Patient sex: M
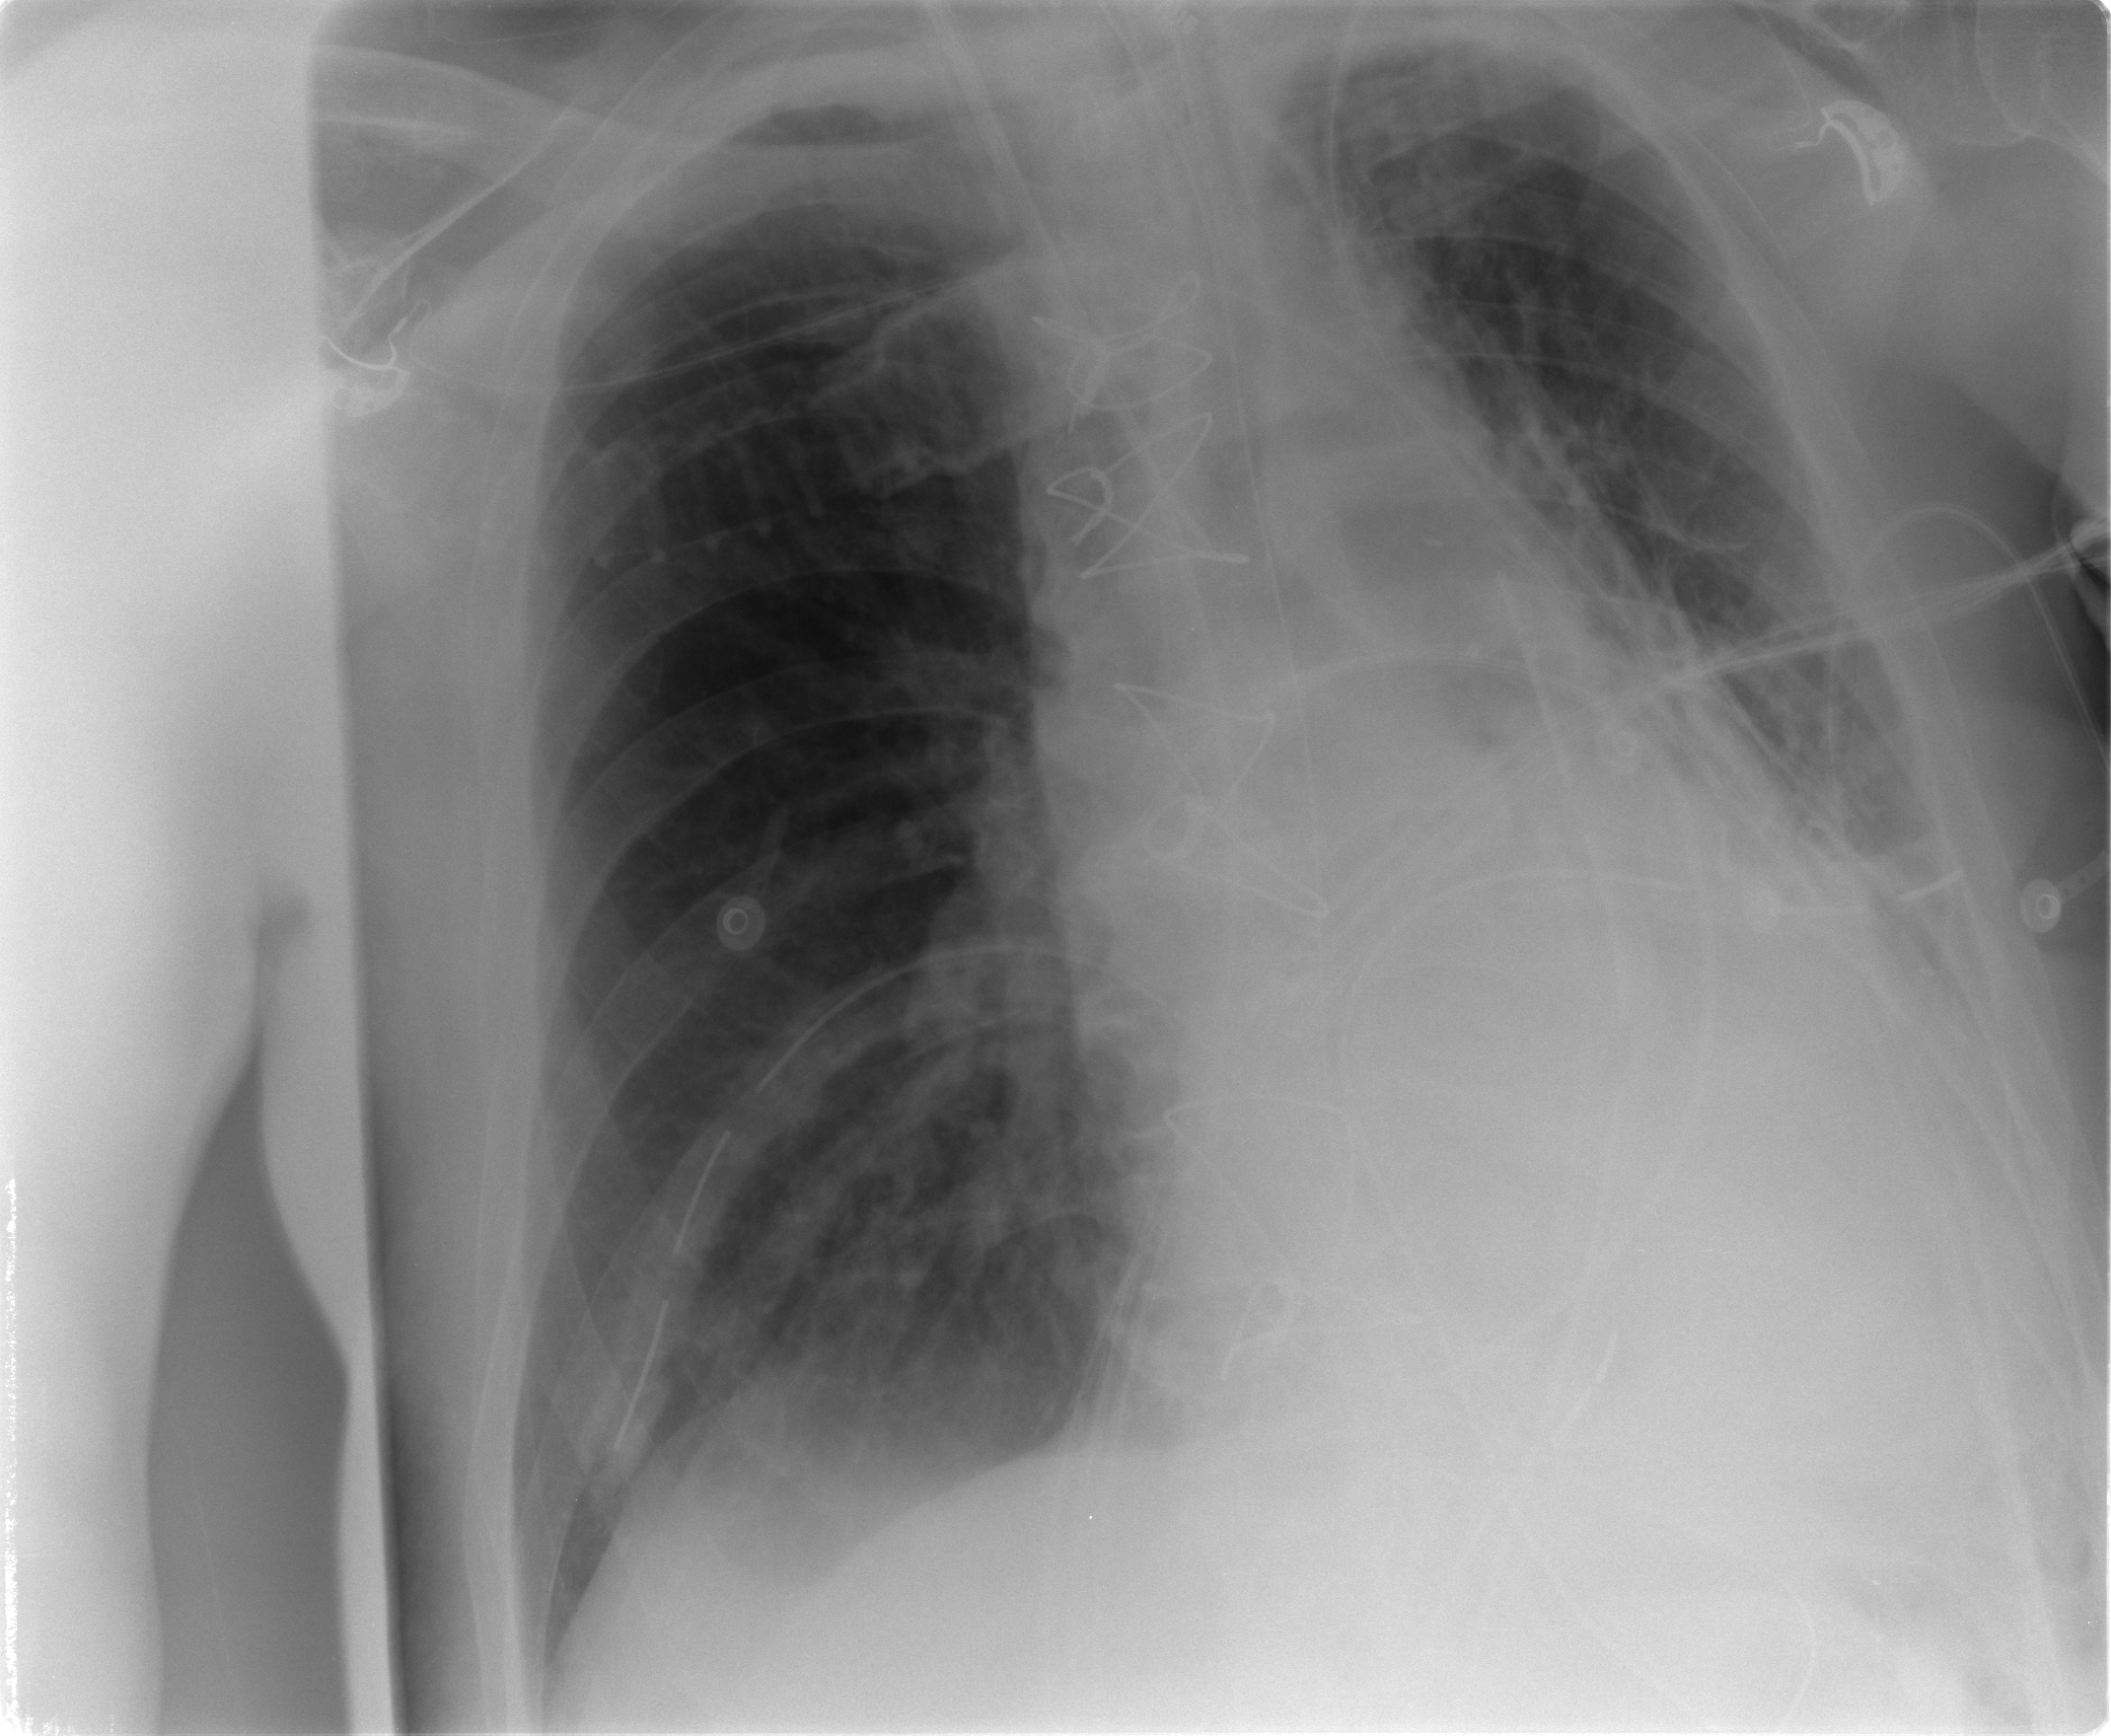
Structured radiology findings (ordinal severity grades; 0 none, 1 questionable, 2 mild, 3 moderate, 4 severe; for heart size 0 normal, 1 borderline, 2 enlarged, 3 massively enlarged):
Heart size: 2
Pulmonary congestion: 1
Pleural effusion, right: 0
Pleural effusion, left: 2
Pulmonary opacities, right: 2
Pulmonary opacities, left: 0
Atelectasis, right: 2
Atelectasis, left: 2